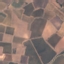
Label: PermanentCrop